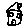
Label: house